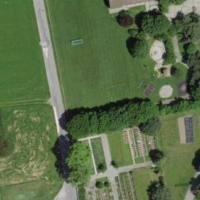
EUNIS habitat code: 55
Species observed at this site:
Milvus milvus